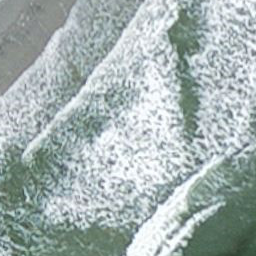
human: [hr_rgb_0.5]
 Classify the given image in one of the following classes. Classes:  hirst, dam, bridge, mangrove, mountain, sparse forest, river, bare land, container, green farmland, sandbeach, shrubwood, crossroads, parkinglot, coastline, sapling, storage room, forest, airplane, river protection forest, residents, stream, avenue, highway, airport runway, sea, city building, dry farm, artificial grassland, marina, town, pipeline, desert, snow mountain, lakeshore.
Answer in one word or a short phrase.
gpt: coastline